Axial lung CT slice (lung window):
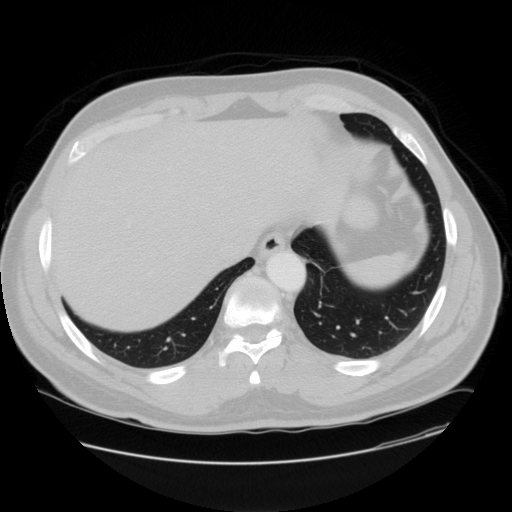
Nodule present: no